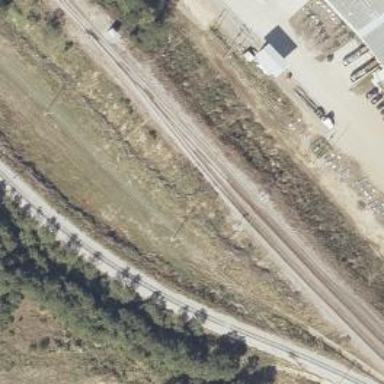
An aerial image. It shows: Railway siding for service.